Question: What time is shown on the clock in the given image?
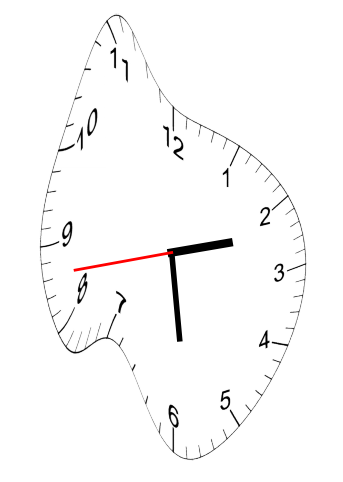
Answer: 02:28:43